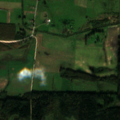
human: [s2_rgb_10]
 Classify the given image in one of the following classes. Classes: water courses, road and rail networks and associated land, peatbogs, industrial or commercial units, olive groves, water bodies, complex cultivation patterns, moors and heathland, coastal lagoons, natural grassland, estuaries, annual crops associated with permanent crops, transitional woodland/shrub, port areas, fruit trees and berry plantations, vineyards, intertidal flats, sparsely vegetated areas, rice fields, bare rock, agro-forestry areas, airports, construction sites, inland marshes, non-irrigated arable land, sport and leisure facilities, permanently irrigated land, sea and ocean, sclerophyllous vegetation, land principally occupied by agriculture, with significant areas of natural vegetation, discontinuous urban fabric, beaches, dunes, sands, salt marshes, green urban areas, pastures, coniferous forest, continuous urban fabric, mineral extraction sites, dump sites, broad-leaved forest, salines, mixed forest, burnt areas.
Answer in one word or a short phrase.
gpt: non-irrigated arable land, complex cultivation patterns, mixed forest, transitional woodland/shrub